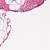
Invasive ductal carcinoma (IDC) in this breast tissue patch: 0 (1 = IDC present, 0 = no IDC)